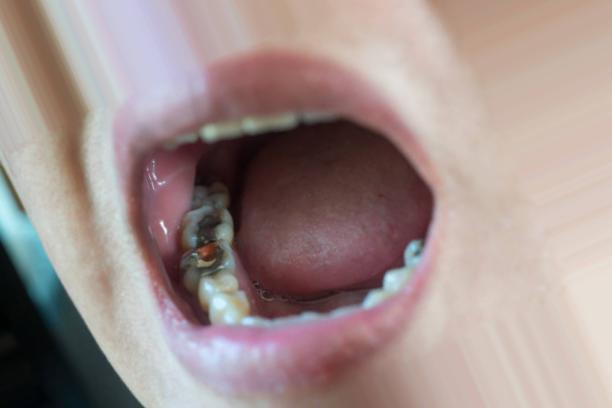
Condition: Caries